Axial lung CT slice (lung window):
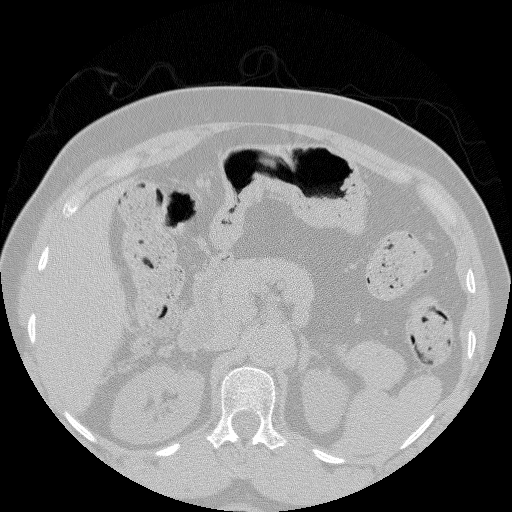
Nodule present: no